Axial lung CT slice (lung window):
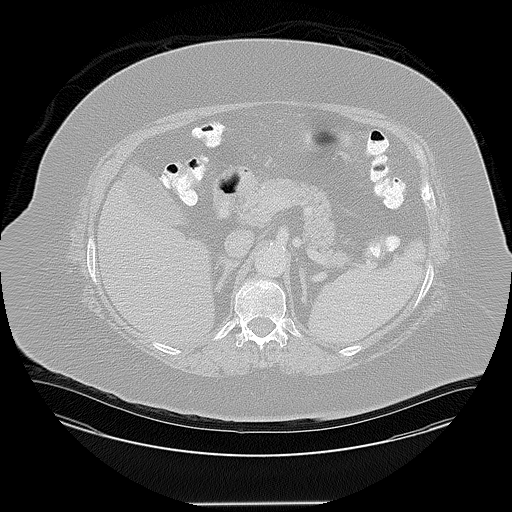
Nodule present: no